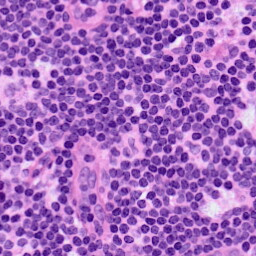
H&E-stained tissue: LymphNode